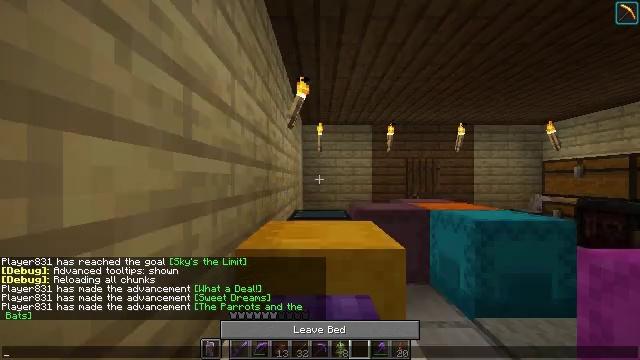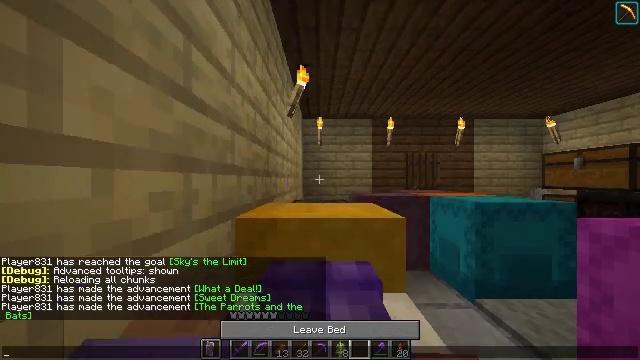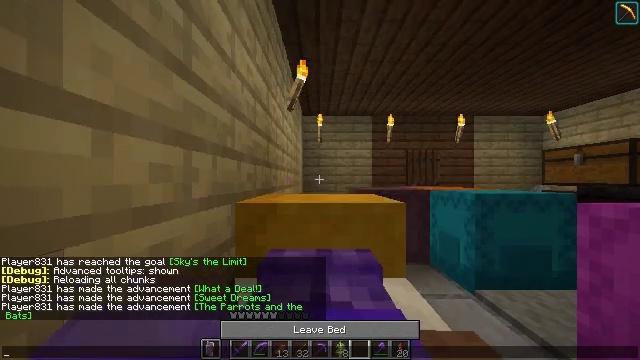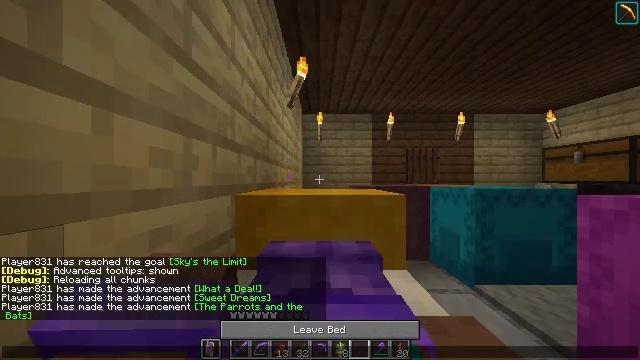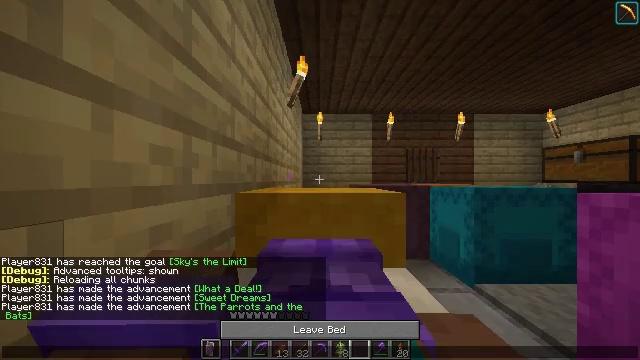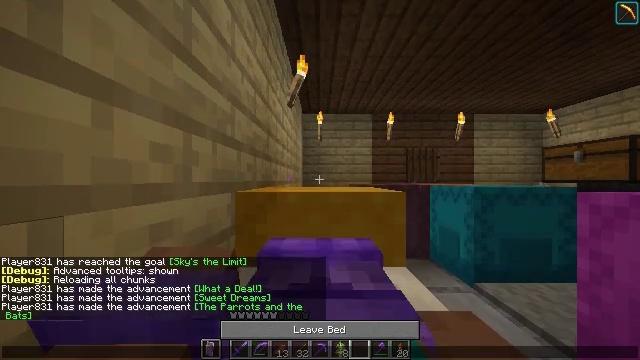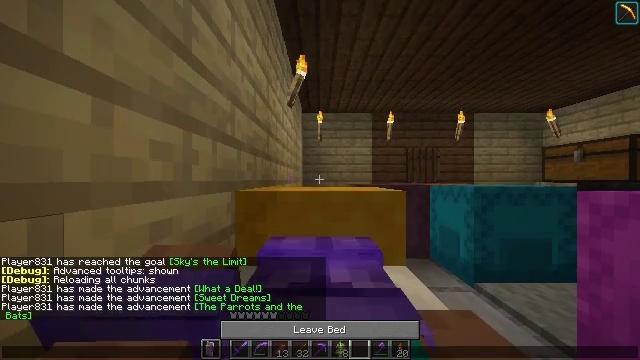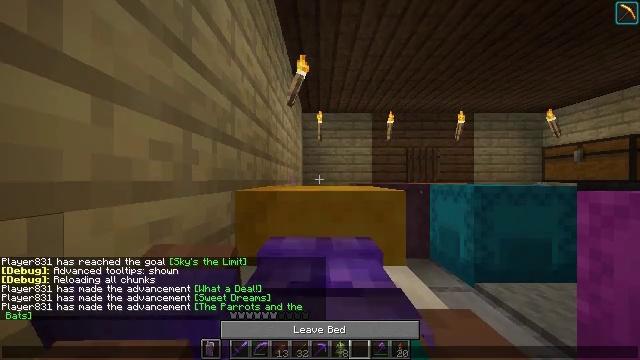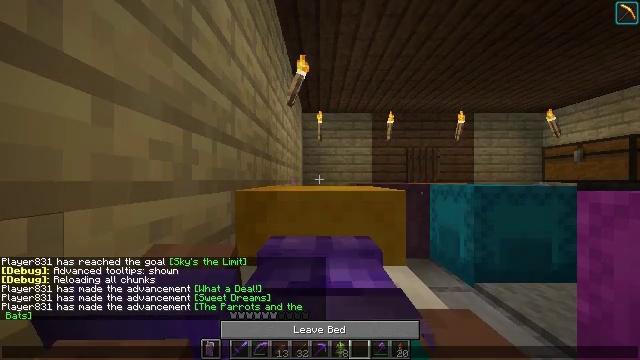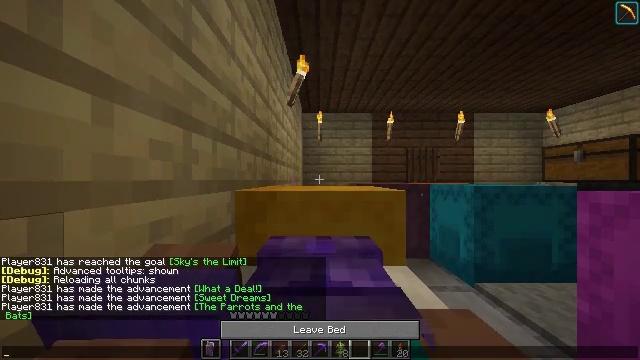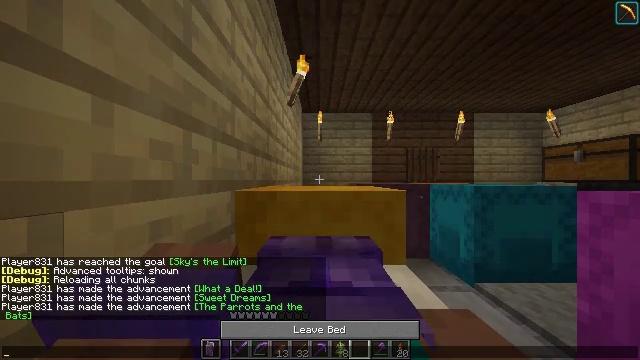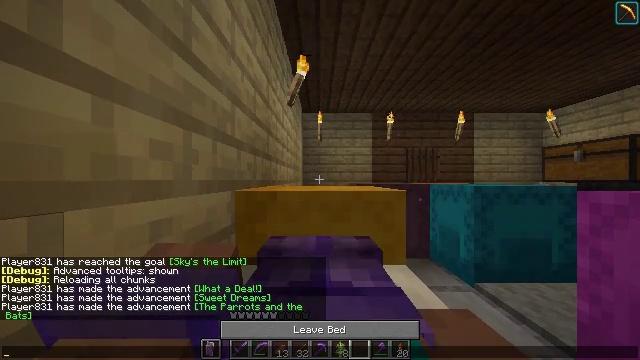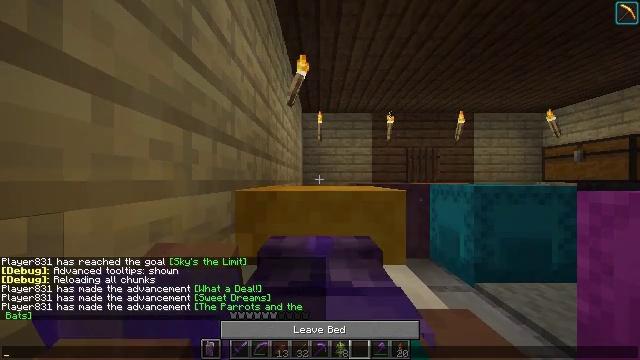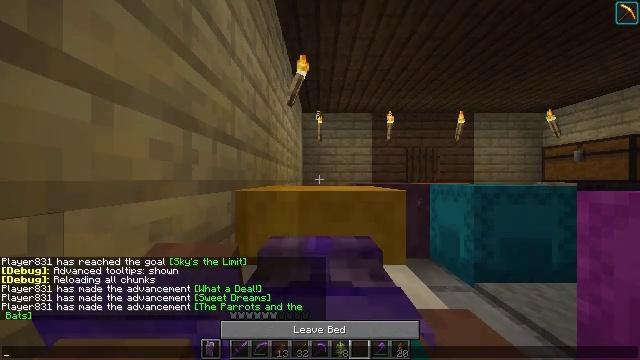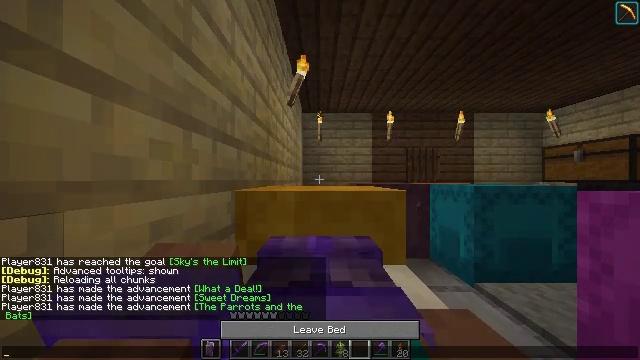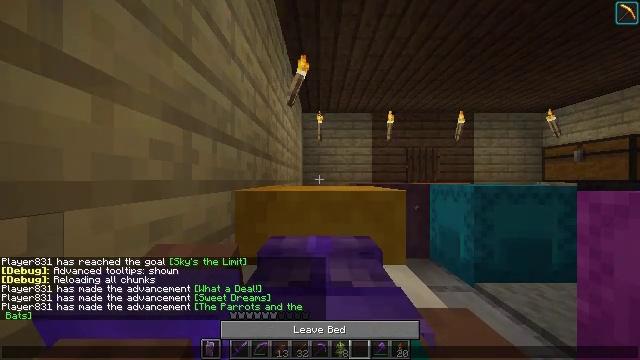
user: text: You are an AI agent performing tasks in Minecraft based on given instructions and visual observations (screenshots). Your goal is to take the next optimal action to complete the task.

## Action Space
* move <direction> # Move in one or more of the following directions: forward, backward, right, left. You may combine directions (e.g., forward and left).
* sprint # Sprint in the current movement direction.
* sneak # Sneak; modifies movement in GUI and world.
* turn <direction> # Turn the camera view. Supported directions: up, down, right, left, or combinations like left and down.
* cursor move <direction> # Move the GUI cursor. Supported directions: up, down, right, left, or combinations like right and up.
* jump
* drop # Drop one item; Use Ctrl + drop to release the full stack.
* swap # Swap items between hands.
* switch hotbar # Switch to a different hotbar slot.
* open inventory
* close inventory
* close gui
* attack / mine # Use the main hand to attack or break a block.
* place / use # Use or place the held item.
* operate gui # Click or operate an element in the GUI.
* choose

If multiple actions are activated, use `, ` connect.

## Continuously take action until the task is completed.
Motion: motion action
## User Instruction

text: Harvest birch leaves for decorations.
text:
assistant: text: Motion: no_op
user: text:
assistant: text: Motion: no_op
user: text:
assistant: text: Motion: no_op
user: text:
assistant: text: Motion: no_op
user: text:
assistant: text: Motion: no_op
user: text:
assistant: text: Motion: no_op
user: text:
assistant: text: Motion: no_op
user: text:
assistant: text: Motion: no_op
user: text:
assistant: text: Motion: no_op
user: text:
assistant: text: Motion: no_op
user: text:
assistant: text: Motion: no_op
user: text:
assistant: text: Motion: no_op
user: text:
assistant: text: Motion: no_op
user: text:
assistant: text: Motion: no_op
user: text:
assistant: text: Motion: no_op
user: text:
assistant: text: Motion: no_op
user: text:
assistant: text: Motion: no_op
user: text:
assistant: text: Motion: no_op
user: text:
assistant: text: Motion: no_op
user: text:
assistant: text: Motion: no_op
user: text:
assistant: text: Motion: no_op
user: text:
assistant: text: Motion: no_op
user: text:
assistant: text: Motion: no_op
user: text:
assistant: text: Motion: no_op
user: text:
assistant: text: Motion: no_op
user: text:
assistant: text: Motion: no_op
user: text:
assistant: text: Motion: no_op
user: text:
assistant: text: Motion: no_op
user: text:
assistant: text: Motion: no_op
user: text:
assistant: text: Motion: no_op